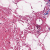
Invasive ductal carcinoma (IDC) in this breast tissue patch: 0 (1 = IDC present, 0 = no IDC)